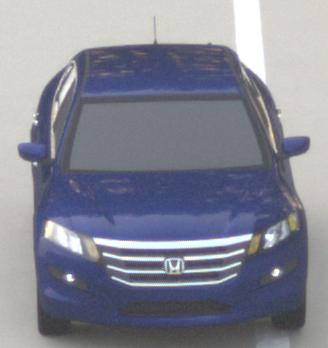
Make: Honda
Model: Crosstour
Detailed model: -
Model produced from: 2009
Model produced until: 2012
Doors: 4
Color: blue
Road condition: dry road
Daytime: sunrise or sunset
Contrast: low contrast